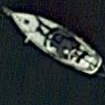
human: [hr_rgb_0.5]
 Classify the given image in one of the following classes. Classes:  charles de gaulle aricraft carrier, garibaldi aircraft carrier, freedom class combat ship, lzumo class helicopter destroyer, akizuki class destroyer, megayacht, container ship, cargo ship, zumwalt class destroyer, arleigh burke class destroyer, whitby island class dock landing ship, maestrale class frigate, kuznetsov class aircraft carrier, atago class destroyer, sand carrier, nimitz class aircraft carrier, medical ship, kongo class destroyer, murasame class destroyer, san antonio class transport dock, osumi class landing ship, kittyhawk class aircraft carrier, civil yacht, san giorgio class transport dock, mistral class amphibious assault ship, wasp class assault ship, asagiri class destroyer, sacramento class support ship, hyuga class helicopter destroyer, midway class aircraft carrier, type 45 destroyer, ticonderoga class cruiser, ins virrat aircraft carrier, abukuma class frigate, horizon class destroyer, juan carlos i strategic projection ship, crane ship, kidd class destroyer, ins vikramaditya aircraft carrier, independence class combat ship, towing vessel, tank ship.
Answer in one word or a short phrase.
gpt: Civil yacht